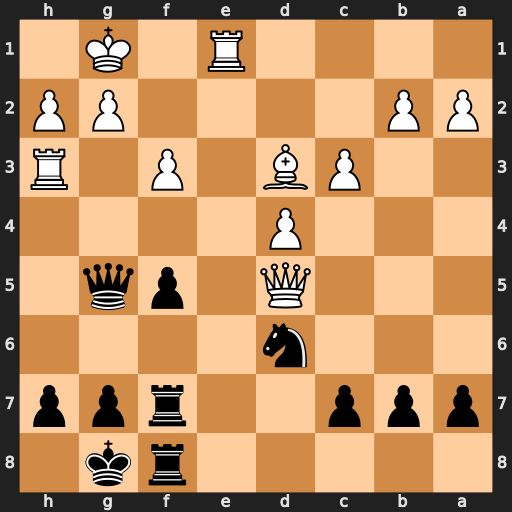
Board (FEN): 5rk1/ppp2rpp/3n4/3Q1pq1/3P4/2PB1P1R/PP4PP/4R1K1
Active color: b
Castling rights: -
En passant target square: -
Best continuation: Qd2 Qe6 Qxd3